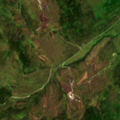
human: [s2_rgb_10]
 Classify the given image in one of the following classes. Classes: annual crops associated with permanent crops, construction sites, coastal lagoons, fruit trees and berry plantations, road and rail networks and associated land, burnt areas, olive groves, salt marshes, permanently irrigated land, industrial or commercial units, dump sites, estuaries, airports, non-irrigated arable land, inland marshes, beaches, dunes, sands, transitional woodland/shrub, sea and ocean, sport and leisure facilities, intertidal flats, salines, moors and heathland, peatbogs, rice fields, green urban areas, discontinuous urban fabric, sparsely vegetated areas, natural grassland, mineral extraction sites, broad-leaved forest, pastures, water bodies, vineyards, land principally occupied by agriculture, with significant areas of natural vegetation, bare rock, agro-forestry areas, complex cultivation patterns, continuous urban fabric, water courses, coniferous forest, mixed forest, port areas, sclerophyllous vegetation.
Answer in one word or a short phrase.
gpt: land principally occupied by agriculture, with significant areas of natural vegetation, moors and heathland, peatbogs